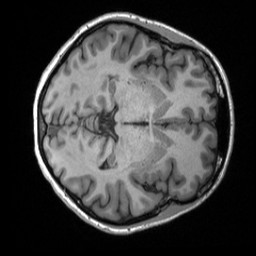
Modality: T1w
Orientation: axial
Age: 36
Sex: female
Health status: healthy
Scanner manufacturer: siemens
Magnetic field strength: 3 T
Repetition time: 2 s
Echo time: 0.00232 s